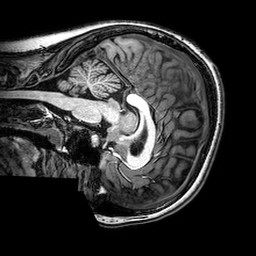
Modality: T1w
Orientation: sagittal
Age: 18
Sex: female
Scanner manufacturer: philips
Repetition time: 0.008165 s
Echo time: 0.00373 s